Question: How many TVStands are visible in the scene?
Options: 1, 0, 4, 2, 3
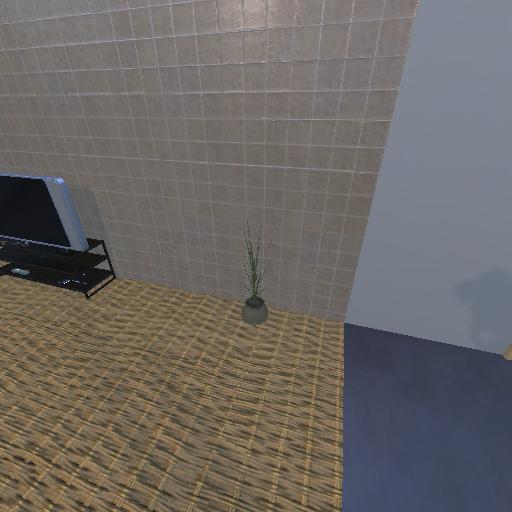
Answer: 1